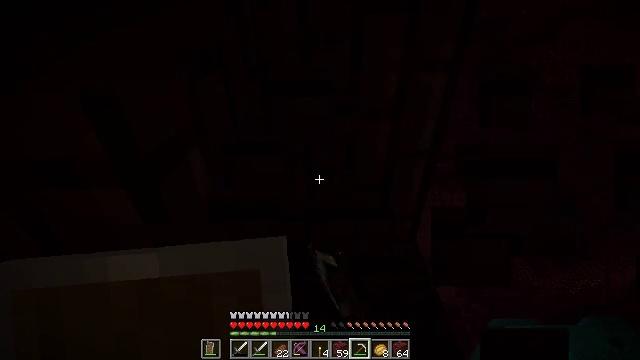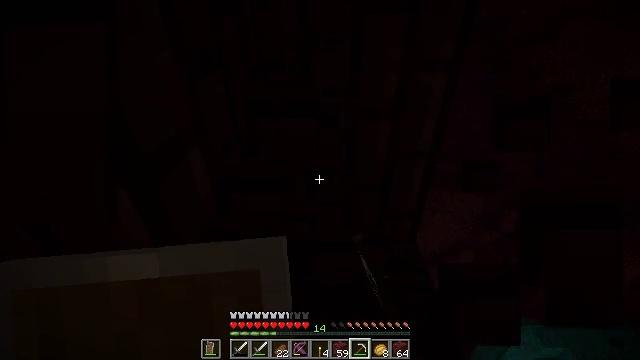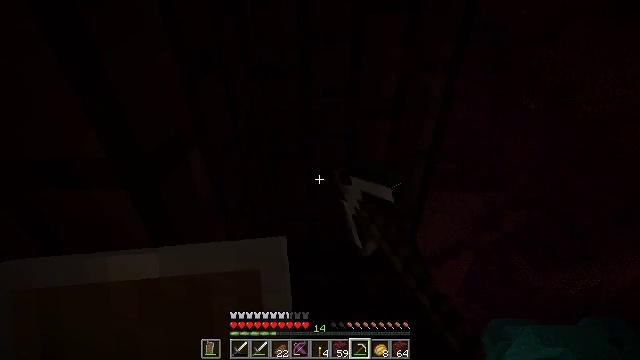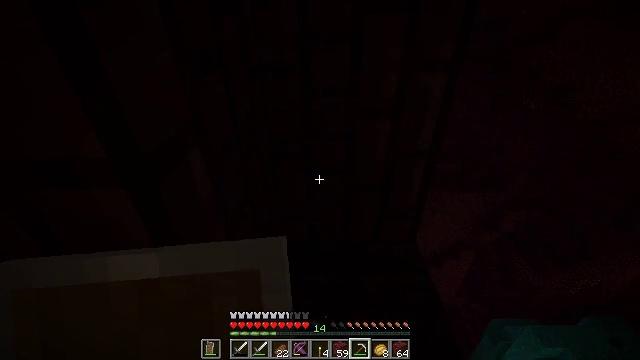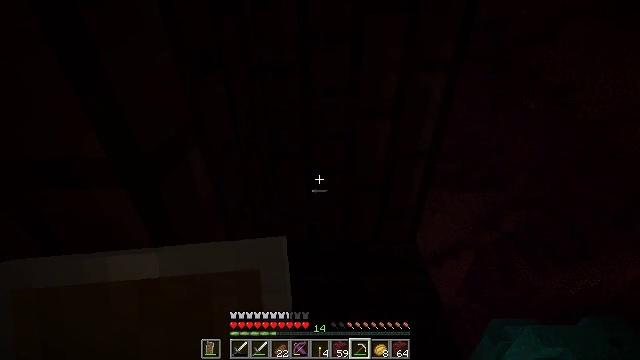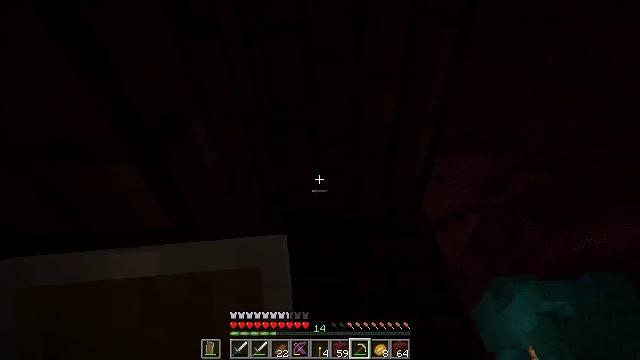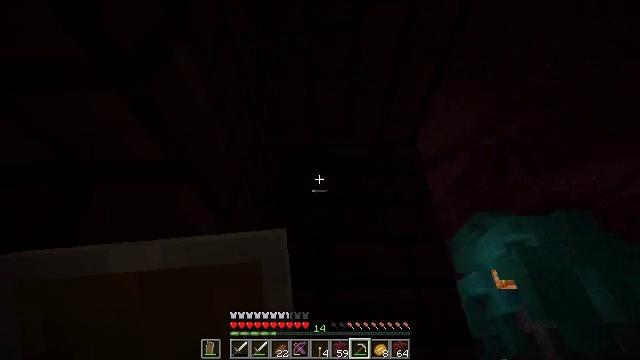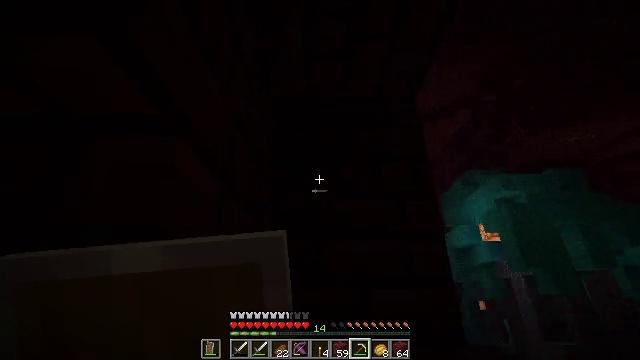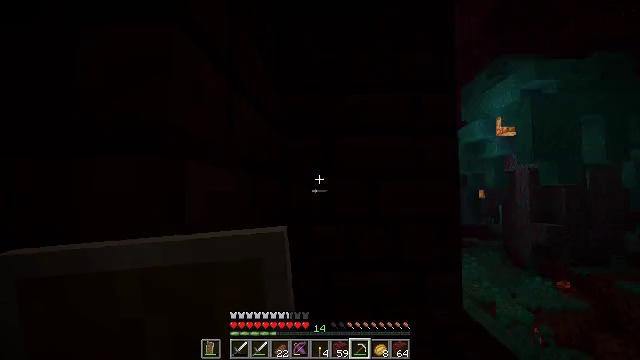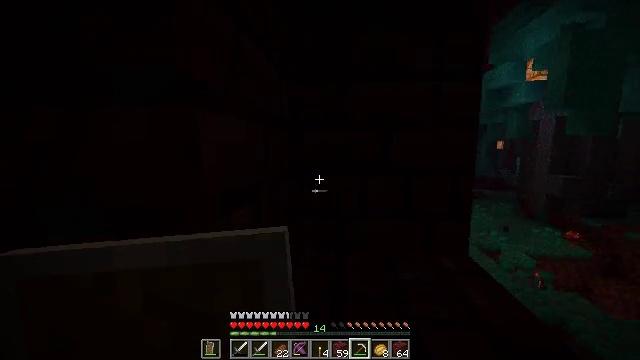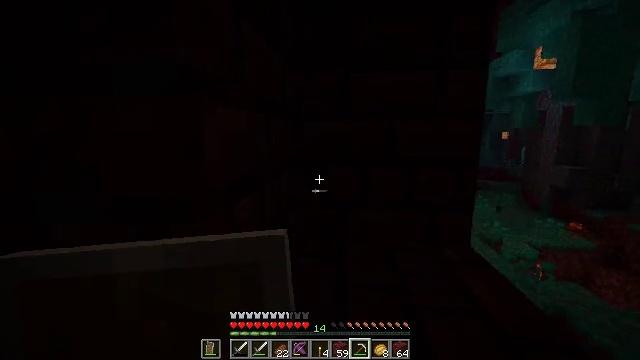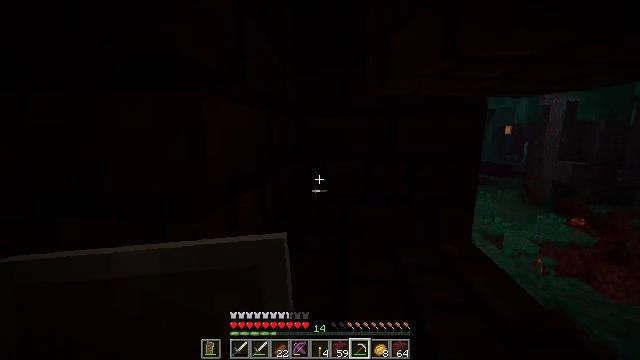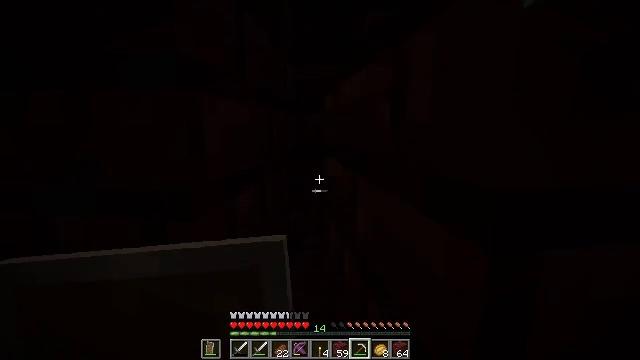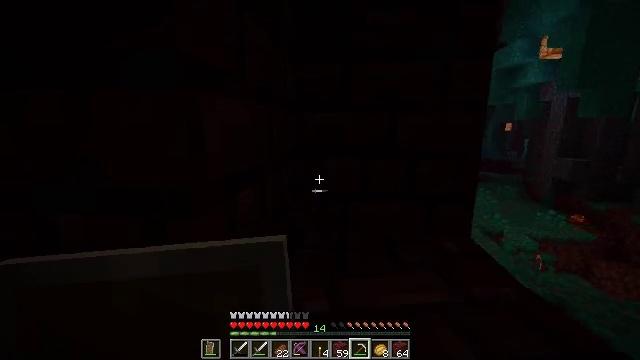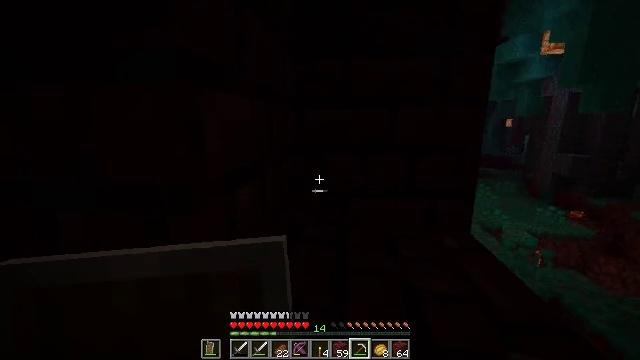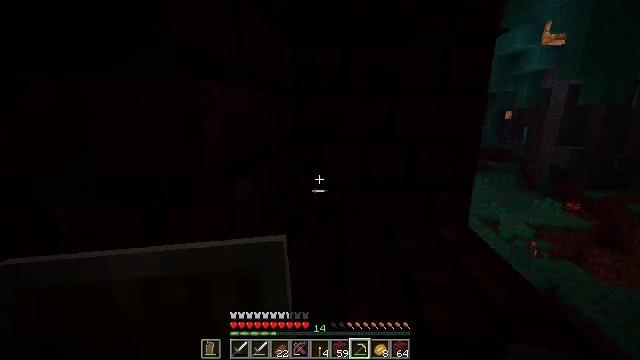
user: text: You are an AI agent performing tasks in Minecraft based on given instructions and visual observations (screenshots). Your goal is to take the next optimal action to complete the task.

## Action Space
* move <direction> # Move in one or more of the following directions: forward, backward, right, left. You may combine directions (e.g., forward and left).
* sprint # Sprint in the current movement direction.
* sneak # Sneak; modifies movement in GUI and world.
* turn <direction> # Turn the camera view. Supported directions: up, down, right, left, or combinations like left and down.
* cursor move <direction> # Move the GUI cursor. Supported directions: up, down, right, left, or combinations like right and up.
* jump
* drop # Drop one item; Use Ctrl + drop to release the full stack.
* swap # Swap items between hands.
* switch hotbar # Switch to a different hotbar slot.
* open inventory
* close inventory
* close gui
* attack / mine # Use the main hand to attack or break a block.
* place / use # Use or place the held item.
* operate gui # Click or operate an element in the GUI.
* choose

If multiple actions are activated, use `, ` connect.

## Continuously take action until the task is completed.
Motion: motion action
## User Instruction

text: Mine nether bricks.
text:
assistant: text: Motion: attack / mine
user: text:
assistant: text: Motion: attack / mine
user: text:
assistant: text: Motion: attack / mine
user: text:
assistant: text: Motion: no_op
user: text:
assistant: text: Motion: turn left and down
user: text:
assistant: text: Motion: turn right and down
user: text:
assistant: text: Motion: turn down
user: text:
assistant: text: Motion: turn left and down
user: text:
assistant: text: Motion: turn left and down
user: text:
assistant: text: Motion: turn down
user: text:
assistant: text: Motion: turn down
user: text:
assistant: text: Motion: no_op
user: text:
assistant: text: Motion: no_op
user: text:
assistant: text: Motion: no_op
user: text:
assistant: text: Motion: turn down
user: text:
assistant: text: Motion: turn down
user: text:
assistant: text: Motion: turn right and down
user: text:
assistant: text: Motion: turn right and down
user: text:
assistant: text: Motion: turn right and down
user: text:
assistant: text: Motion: no_op
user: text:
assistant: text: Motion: no_op
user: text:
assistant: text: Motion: turn right
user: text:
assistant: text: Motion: no_op
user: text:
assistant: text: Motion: move forward, jump
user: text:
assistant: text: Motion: move forward, turn up, jump
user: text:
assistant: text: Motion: move forward, turn left and up, jump
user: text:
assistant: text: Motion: move forward, jump
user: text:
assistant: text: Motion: move forward
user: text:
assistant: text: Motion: move forward
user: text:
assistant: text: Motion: move forward, turn left and up